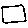
Label: square